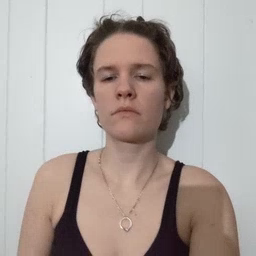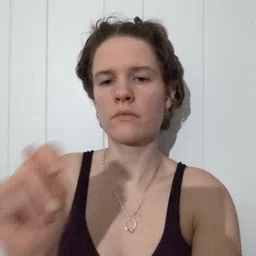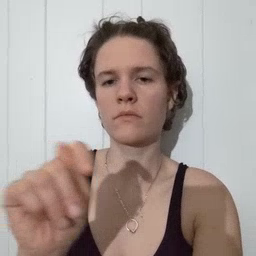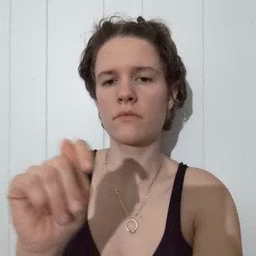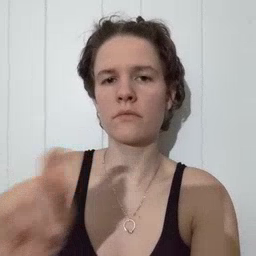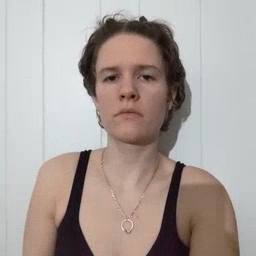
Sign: potty